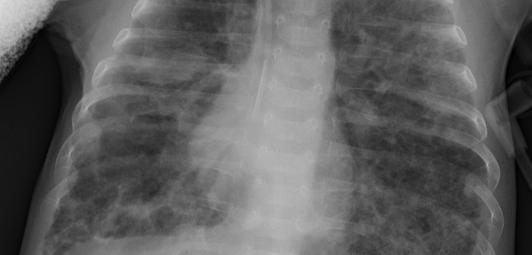
Diagnosis: PNEUMONIA